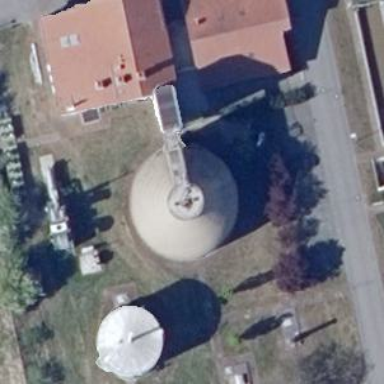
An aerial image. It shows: Storage tank which is man-made and housed in building.